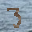
Label: 3